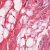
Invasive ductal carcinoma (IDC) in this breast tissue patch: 0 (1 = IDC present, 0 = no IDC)